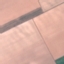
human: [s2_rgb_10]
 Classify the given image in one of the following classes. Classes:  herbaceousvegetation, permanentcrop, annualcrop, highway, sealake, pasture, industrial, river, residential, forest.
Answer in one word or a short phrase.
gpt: AnnualCrop